Question: I'm facing a tiny problem. I'm not able to solve it.
I'm using the awesome Ionic framework to build a nice application. trying to work with list items.
I'm setting a max width for the text, and I want test to jump to the next line, this is not working, I'm using 'word-wrap: break-word;'
my text is appearing like that :

I want the text to jump next line.
Here is : <URL>
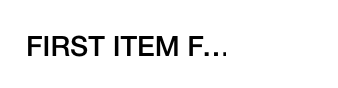
Answer: You need to overwrite the default ionic CSS from white-space: no-wrap
'''
.item h3 {
white-space: normal !important;
}
'''
<URL>

But I would try to use a custom CSS file and load it after ionic CSS to avoid using !important